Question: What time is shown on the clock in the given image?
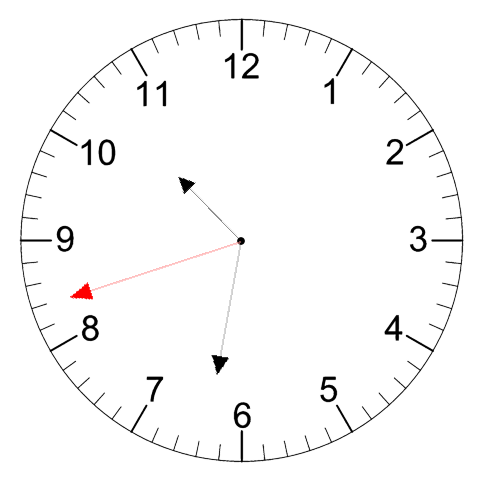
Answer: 10:31:42